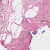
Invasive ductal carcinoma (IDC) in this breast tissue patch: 0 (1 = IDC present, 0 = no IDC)